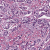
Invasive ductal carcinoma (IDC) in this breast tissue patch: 1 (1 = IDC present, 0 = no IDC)